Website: apple
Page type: address-validator
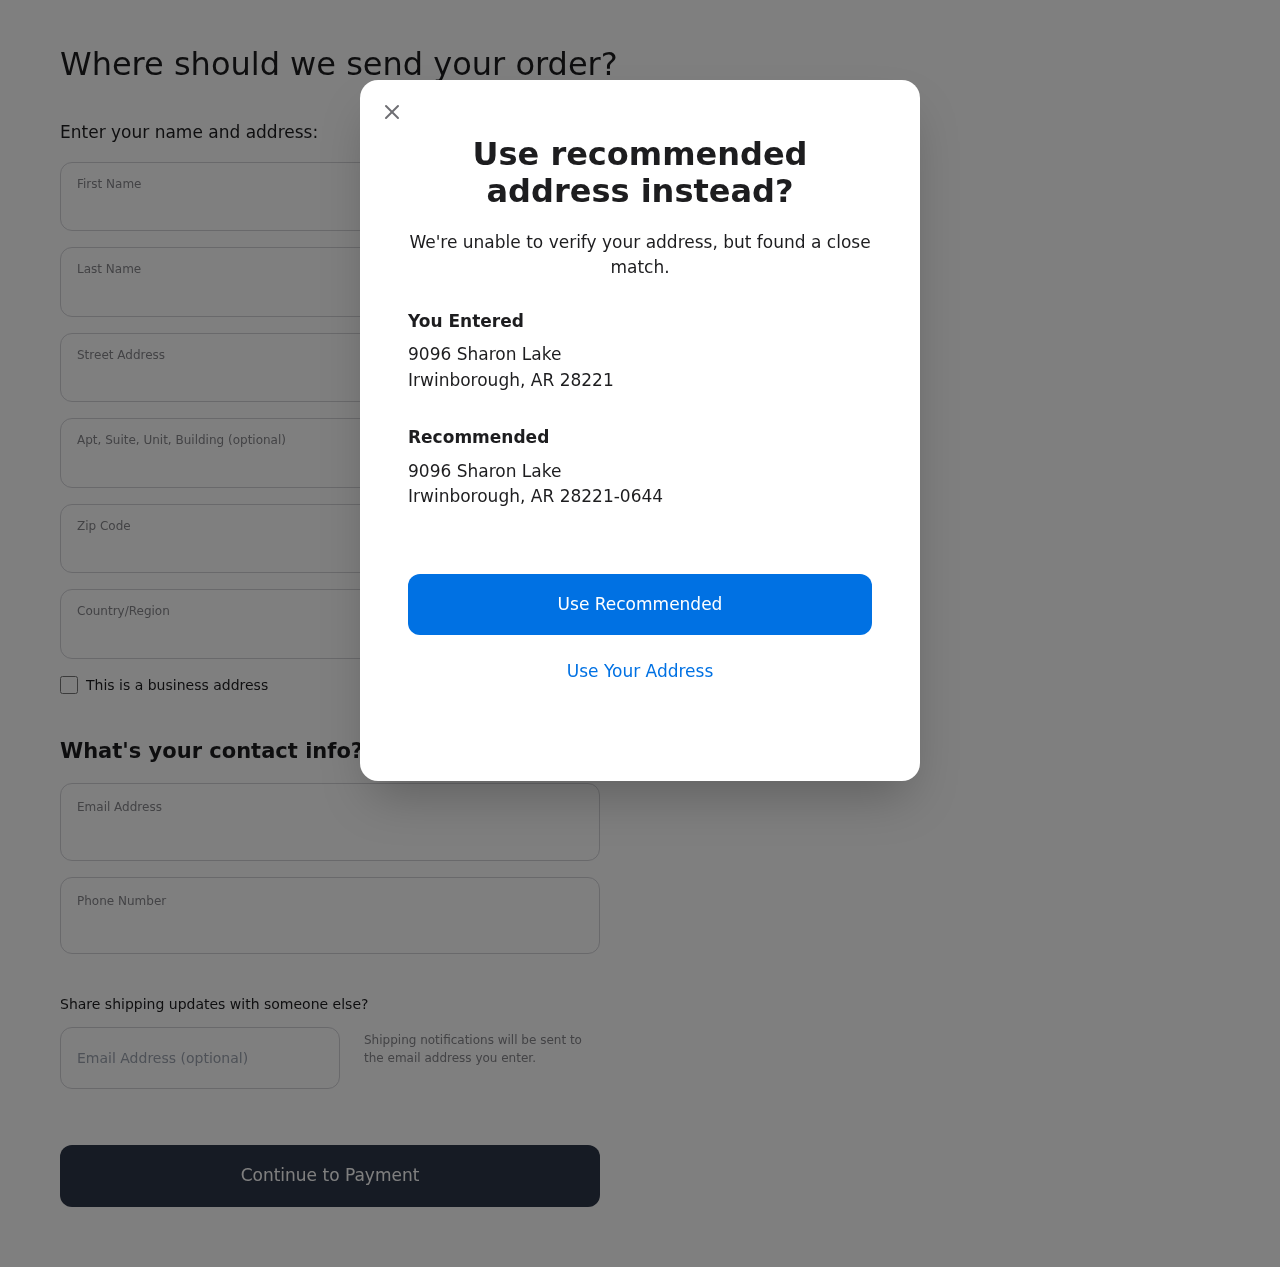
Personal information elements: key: PII_CITY
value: Irwinborough
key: PII_COUNTRY
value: United States
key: PII_EMAIL
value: christopherharrison@gmail.com
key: PII_FIRSTNAME
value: Christopher
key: PII_GIFT_EMAIL
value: jeffrey.maldonado@hotmail.com
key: PII_LASTNAME
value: Harrison
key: PII_PHONE
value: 5888547281
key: PII_POSTCODE
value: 28221
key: PII_POSTCODE_FULL
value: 28221-0644
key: PII_STATE_ABBR
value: AR
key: PII_STREET
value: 9096 Sharon Lake
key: PII_CITY2
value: Irwinborough
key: PII_STATE_ABBR2
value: AR